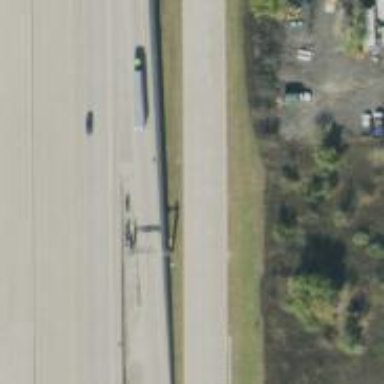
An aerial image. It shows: Toll gantry on the road.